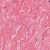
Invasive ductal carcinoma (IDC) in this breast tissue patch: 0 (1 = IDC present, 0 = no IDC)